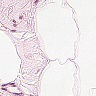
Metastatic tissue present: no